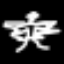
Label: angel